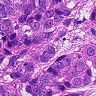
Metastatic tissue present: yes